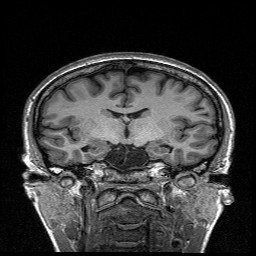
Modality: T1w
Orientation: sagittal
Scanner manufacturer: siemens
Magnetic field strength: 3 T